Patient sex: M
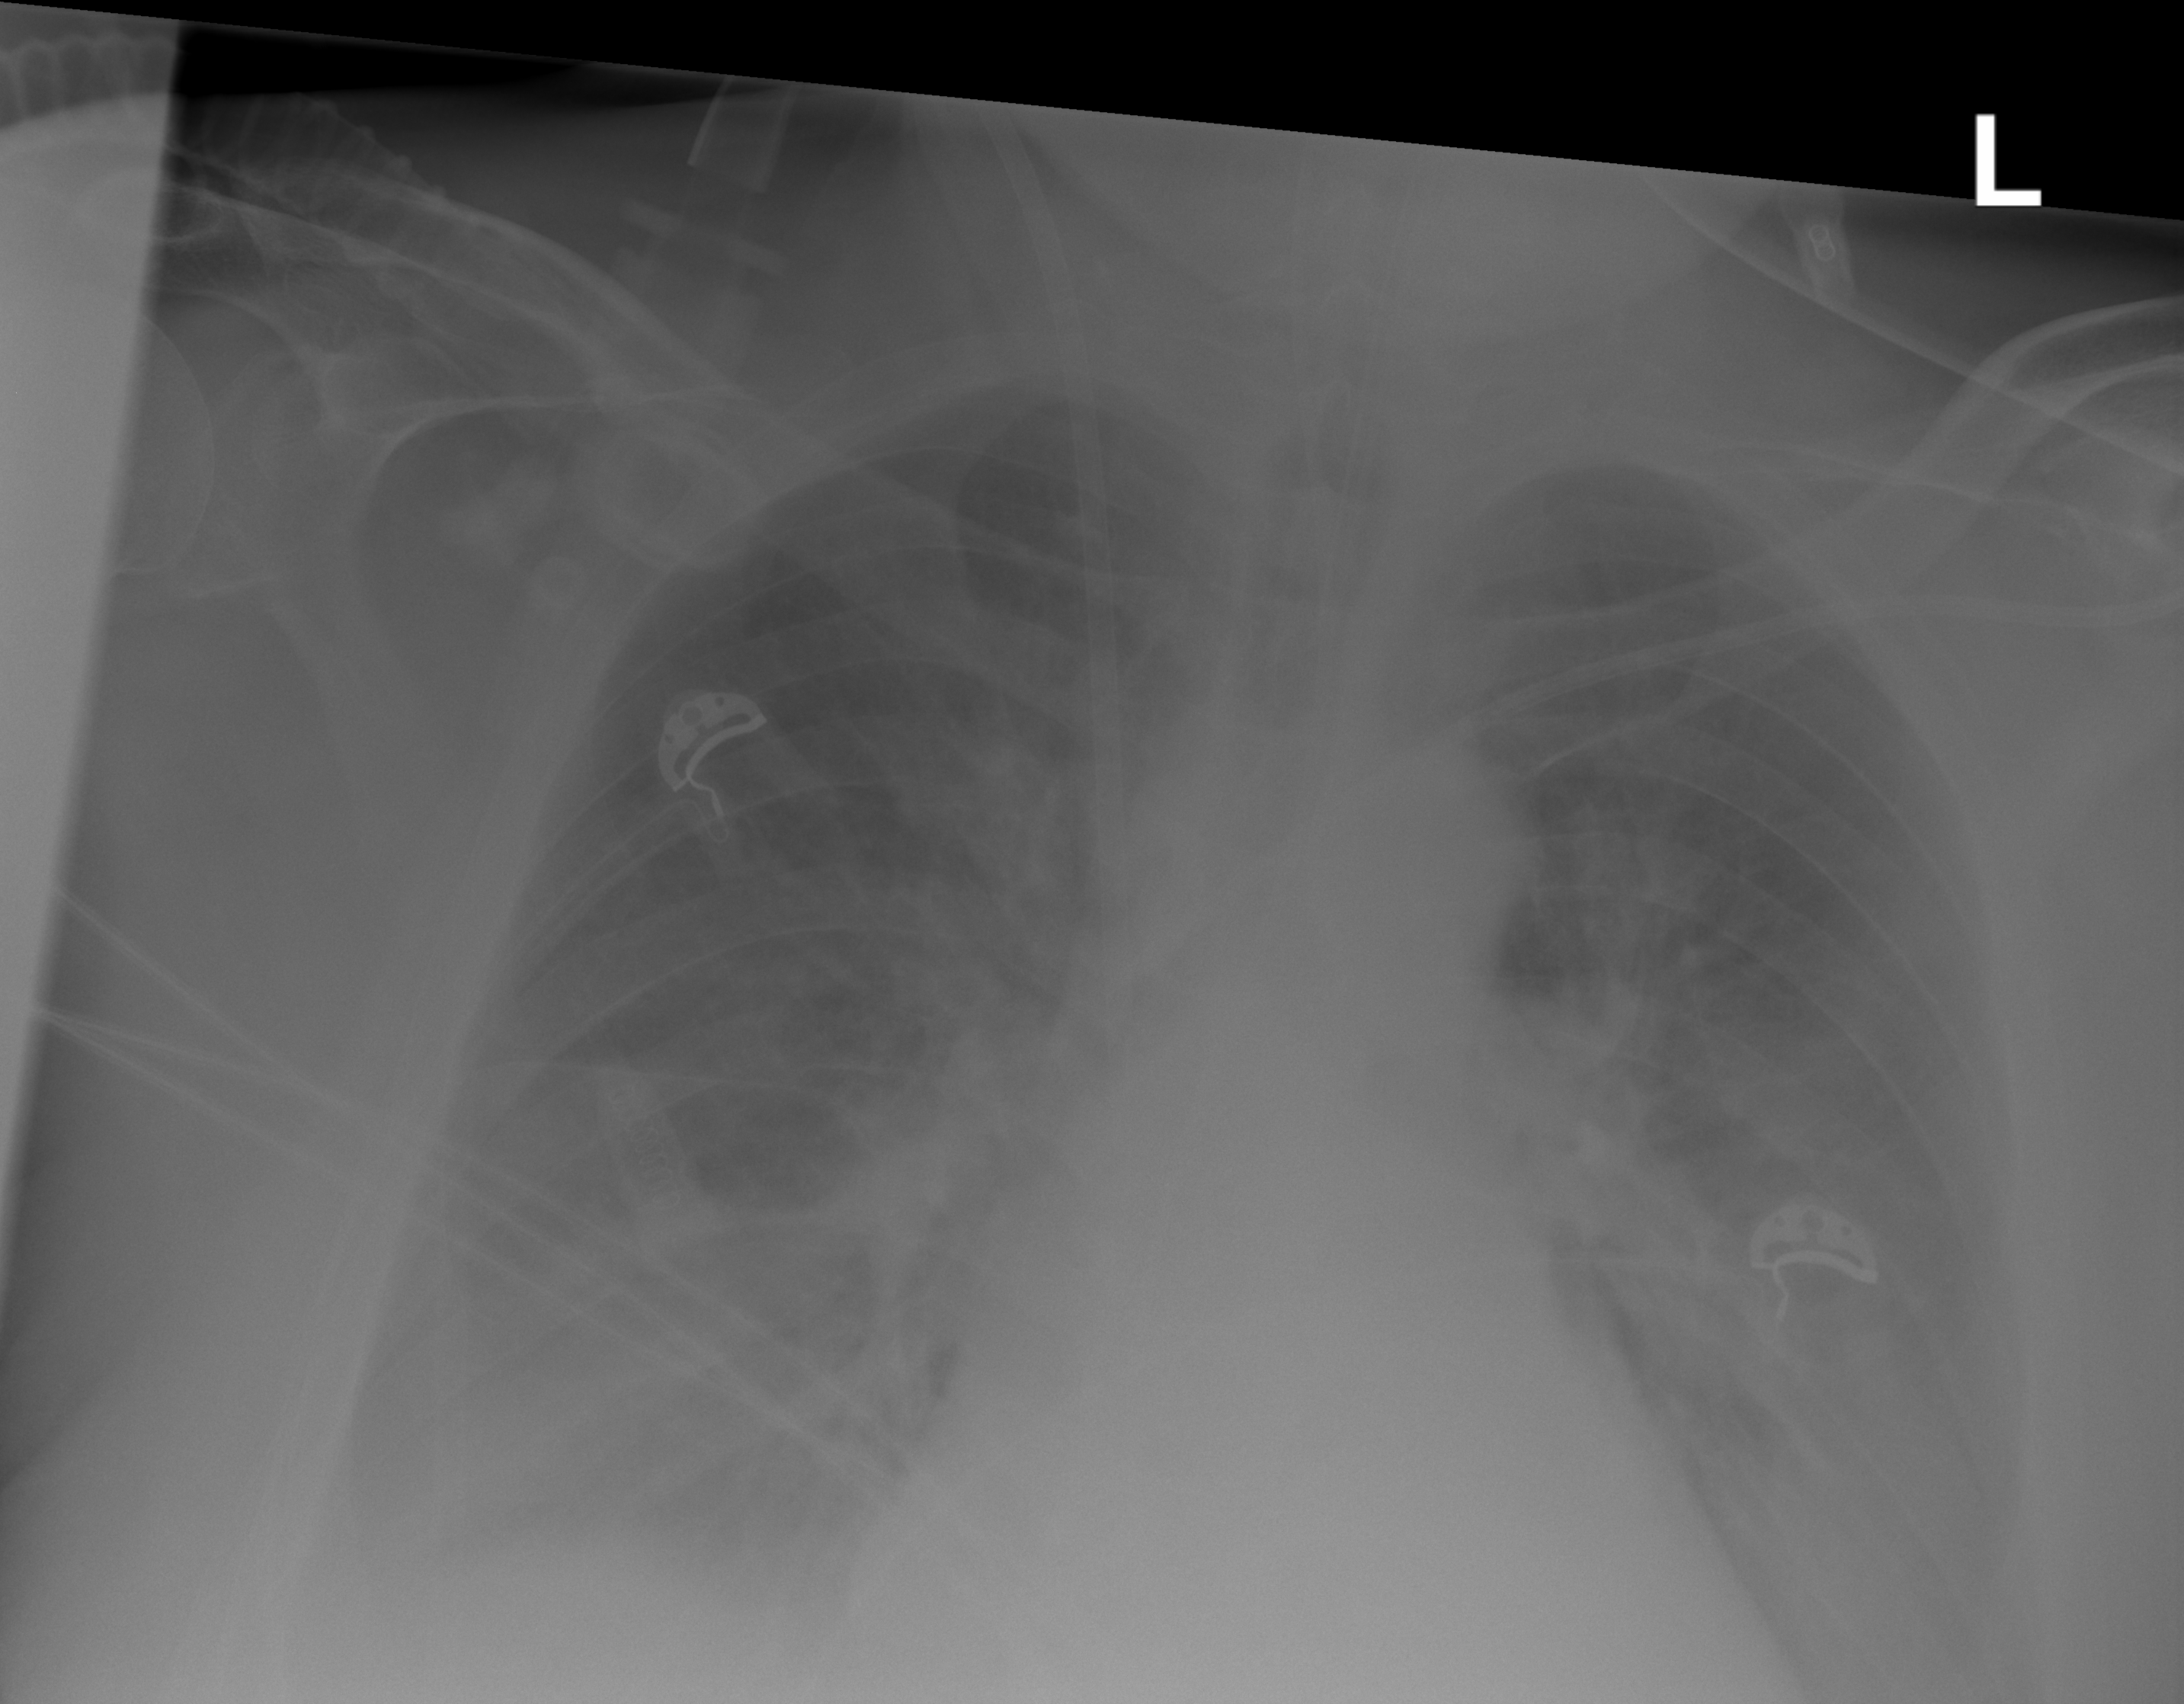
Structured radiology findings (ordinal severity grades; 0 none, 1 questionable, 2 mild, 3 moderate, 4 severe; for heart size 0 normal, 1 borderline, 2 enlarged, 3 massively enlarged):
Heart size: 2
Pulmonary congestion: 3
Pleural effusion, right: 3
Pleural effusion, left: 3
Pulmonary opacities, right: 2
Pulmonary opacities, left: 2
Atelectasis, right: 2
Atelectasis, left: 2